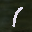
Label: 1